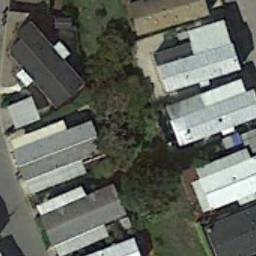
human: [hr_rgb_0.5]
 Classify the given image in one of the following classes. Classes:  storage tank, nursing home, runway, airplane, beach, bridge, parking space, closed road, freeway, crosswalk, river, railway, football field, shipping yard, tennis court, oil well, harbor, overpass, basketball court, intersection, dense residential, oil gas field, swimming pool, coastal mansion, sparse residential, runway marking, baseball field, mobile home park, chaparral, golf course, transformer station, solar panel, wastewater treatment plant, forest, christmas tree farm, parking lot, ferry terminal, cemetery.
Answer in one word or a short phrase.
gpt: mobile home park